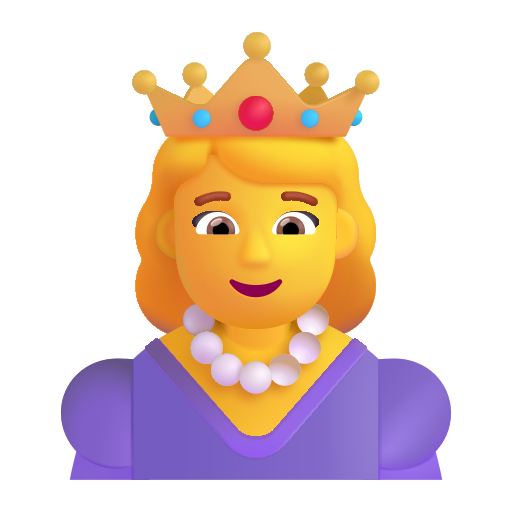
princess color default